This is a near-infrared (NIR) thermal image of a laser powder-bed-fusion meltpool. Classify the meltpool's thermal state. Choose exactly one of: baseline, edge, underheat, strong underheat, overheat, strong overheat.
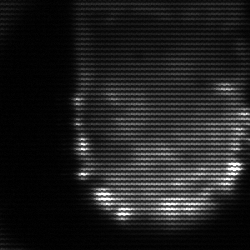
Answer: baseline